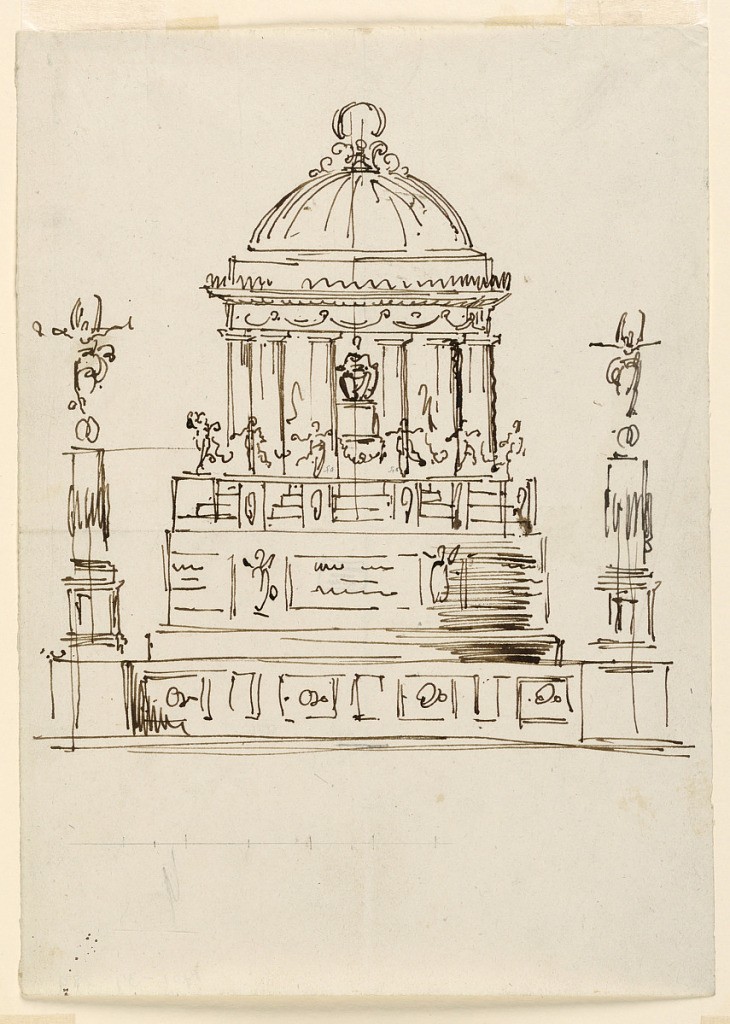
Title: Design for a Monument
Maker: Giuseppe Barberi, Italian, 1746–1809
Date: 18th–19th century
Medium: Pen and brown ink, graphite on off-white laid paper
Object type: Drawing
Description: Columns with Fortunes on top rise at the corners of a dado. Two sections of round bases stand upon the dado. Over these is another round section with flights of stairs. Dancing girls hold festoons, standing on walls separating the stairs. A domes pavilion rises on top. A statue of a seated man with a high pedestal stands on it. Circle, underneath.